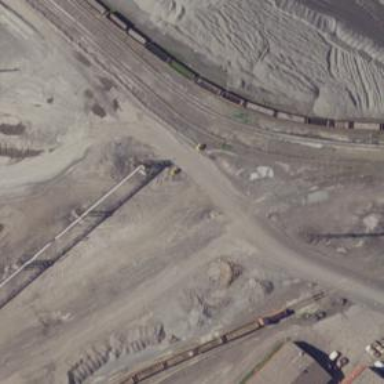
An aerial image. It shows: Level crossing along the railway.